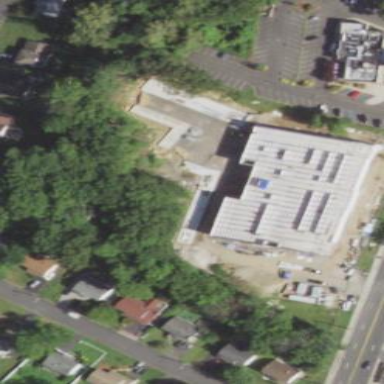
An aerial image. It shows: Building housing storage rental shop.